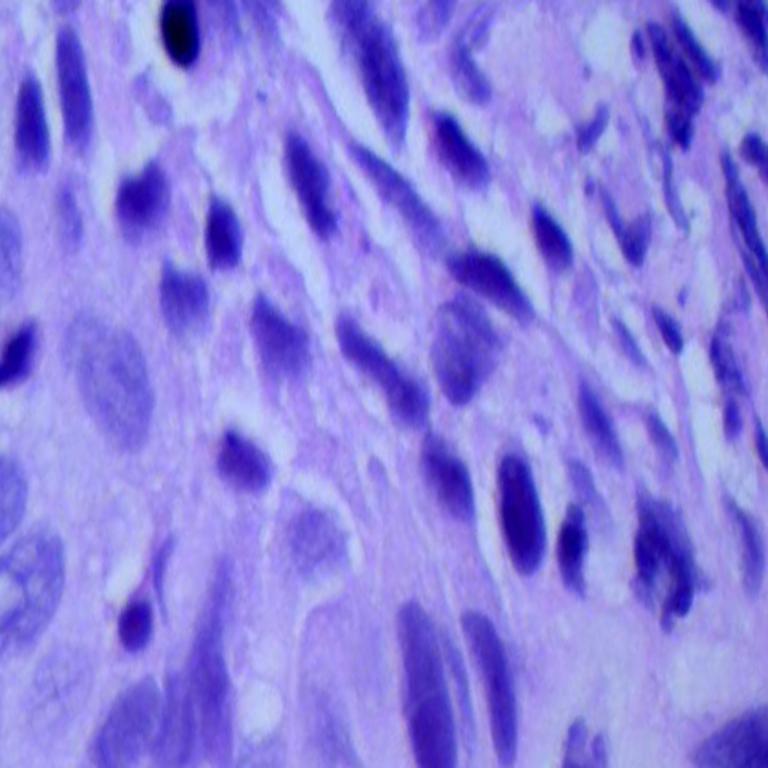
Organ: lung
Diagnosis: squamous carcinomas